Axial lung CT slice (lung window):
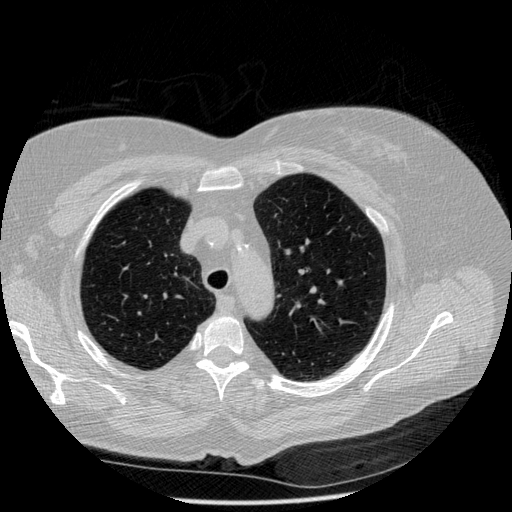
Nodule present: no